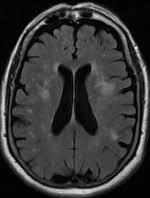
Label: notumor